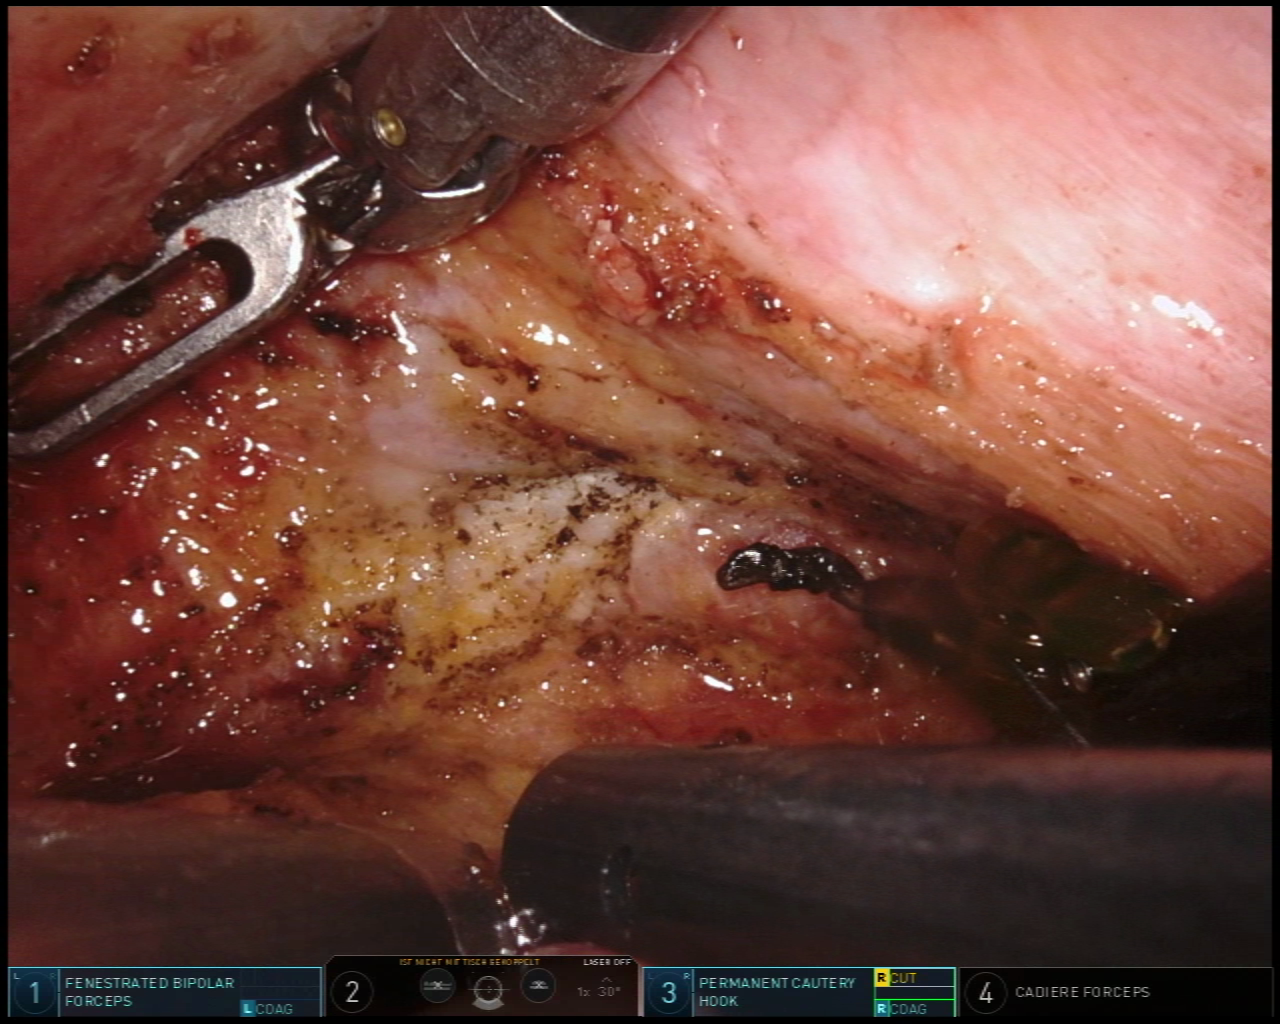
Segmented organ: vesicular_glands
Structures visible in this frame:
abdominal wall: no
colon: no
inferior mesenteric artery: no
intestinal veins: no
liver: no
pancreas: no
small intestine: no
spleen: no
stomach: no
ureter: no
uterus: no
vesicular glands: yes